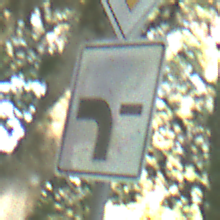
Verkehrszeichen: VerlaufVorfahrtsstrasse6
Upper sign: Vorfahrtsstrasse
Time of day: Midday
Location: Outdoor (Nature)
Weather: Clear
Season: NotSpecified
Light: Natural